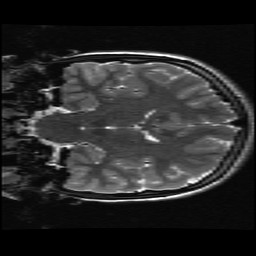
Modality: T2w
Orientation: coronal
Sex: female
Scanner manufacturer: ge
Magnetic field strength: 3 T
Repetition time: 5 s
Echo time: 0.1012 s